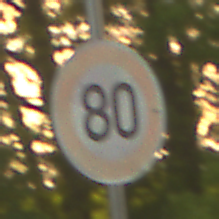
Verkehrszeichen: Geschwindigkeit80
Umgebung: Outdoor, RoadRail
Tageszeit: SunriseSunset
Wetter: Clear
Licht: Natural
Jahreszeit: NotSpecified
Kontrast: LowContrast